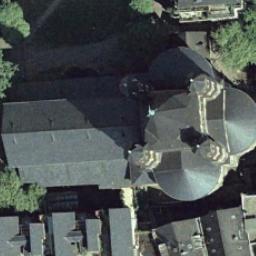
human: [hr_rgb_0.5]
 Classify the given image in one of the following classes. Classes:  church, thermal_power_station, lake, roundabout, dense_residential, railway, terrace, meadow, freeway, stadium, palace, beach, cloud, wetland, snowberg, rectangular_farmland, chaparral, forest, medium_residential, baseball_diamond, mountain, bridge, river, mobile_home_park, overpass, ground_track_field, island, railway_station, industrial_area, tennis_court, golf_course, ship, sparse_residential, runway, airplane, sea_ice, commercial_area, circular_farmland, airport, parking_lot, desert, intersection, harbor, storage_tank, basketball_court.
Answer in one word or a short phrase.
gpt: church